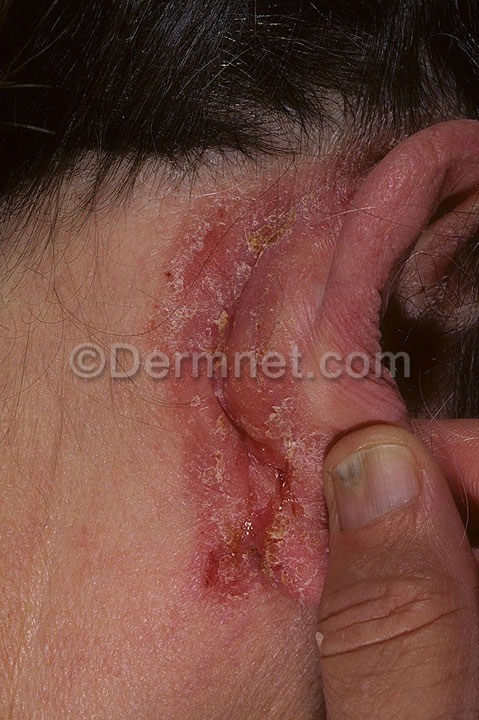
Disease: Psoriasis pictures Lichen Planus and related diseases